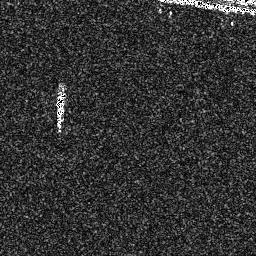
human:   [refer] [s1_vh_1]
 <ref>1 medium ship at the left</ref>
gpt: <box>[[20, 32, 26, 50, 0]]</box>